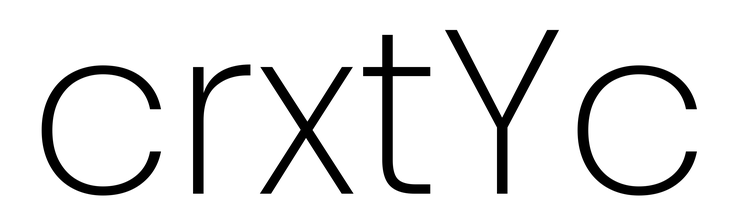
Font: Poppins-ExtraLight